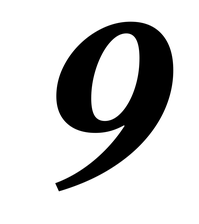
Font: LibreCaslonText-Italic_Bold_Italic